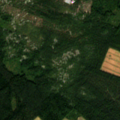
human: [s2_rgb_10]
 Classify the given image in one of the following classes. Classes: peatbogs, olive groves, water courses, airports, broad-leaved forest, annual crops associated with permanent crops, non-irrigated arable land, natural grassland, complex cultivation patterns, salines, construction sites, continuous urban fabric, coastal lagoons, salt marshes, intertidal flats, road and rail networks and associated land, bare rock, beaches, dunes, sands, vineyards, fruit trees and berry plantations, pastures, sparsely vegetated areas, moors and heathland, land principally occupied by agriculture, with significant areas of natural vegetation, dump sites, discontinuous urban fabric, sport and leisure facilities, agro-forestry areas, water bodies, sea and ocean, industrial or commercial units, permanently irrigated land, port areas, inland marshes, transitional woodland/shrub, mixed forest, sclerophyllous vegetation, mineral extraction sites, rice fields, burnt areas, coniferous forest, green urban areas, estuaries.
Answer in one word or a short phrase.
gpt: land principally occupied by agriculture, with significant areas of natural vegetation, coniferous forest, mixed forest, transitional woodland/shrub